Field crop: tomato
Growth stage: 1
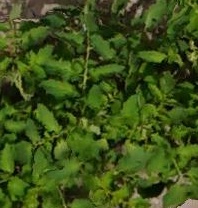
Species: tomato